Question: I am setting up a Audit Tracking system for the forms in my database. I am following the example from Susan Harkins <URL>
My code works for my form customers which is based off the customers table. Here is my code:
'''
Const cDQ As String = """"
Sub AuditTrail(frm As Form, recordid As Control)
'Track changes to data.
'recordid identifies the pk field's corresponding
'control in frm, in order to id record.
Dim ctl As Control
Dim varBefore As Variant
Dim varAfter As Variant
Dim strControlName As String
Dim strSQL As String
On Error GoTo ErrHandler
'Get changed values.
For Each ctl In frm.Controls
With ctl
'Avoid labels and other controls with Value property.
If .ControlType = acTextBox Then
If .Value <> .OldValue Then
MsgBox "Step 1"
varBefore = .OldValue
varAfter = .Value
strControlName = .Name
'Build INSERT INTO statement.
strSQL = "INSERT INTO " _
& "Audit (EditDate, User, RecordID, SourceTable, " _
& " SourceField, BeforeValue, AfterValue) " _
& "VALUES (Now()," _
& cDQ & Environ("username") & cDQ & ", " _
& cDQ & recordid.Value & cDQ & ", " _
& cDQ & frm.RecordSource & cDQ & ", " _
& cDQ & .Name & cDQ & ", " _
& cDQ & varBefore & cDQ & ", " _
& cDQ & varAfter & cDQ & ")"
'View evaluated statement in Immediate window.
Debug.Print strSQL
DoCmd.SetWarnings False
DoCmd.RunSQL strSQL
DoCmd.SetWarnings True
End If
End If
End With
Next
Set ctl = Nothing
Exit Sub
ErrHandler:
MsgBox Err.Description & vbNewLine _
& Err.Number, vbOKOnly, "Error"
End Sub
'''
However, when I try to change data in my subform within the form I get an error "Operation is not supported for this type of object". I can see the error is occuring here:
'''
If .Value <> .OldValue Then
'''
My subform is based off of a query which is based off of three tables

I'm trying to change a customer price under Customer Products and keep a log of those changes. Is there something I'm missing or a work around.
Thank you for the help!
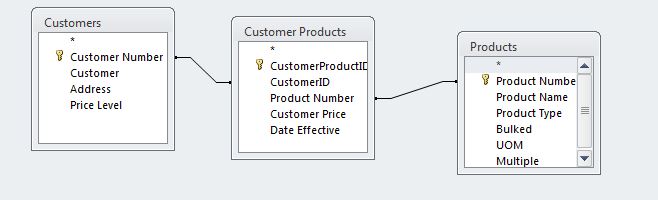
Answer: Temporarily disable your error handler like this:
'''
'On Error GoTo ErrHandler
'''
When you get the error notice about "operation not supported", choose Debug from the error dialog. That will allow you to find out more information about the current text box control which is triggering the error. Try the following statements in the Immediate window:
'''
? ctl.Name
? ctl.ControlSource
? ctl.Enabled
? ctl.Locked
? ctl.Value
'''
At least 'ctl.Name' will identify which text box is triggering the error.
After examining the db, I'll suggest a function ('IsOldValueAvailable') to indicate whether '.OldValue' is available for the current control. With that function, the 'AuditTrail' procedure works after this change:
'''
'If .ControlType = acTextBox Then
If IsOldValueAvailable(ctl) = True Then
'''
And the function. It may still need more work, but I didn't spot any problems in my testing.
'''
Public Function IsOldValueAvailable(ByRef ctl As Control) As Boolean
Dim blnReturn As Boolean
Dim strPrompt As String
Dim varOldValue As Variant
On Error GoTo ErrorHandler
Select Case ctl.ControlType
Case acTextBox
varOldValue = ctl.OldValue
blnReturn = True
Case Else
' ignore other control types; return False
blnReturn = False
End Select
ExitHere:
On Error GoTo 0
IsOldValueAvailable = blnReturn
Exit Function
ErrorHandler:
Select Case Err.Number
Case 3251 ' Operation is not supported for this type of object.
' pass
Case Else
strPrompt = "Error " & Err.Number & " (" & Err.Description _
& ") in procedure IsOldValueAvailable"
MsgBox strPrompt, vbCritical, "IsOldValueAvailable Function Error"
End Select
blnReturn = False
Resume ExitHere
End Function
'''